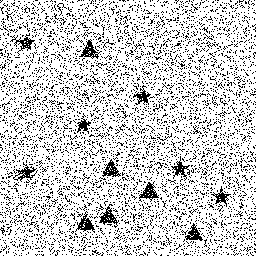
Squares: 0
Triangles: 6
Stars: 6
Total shapes: 12